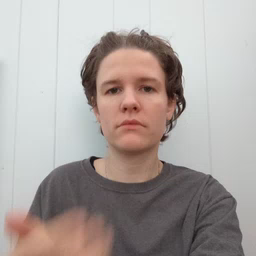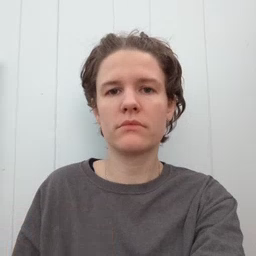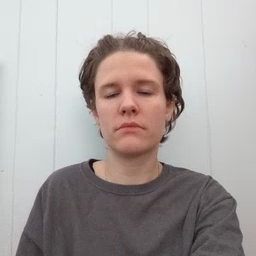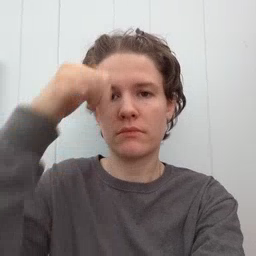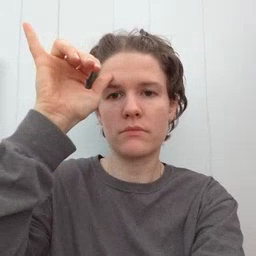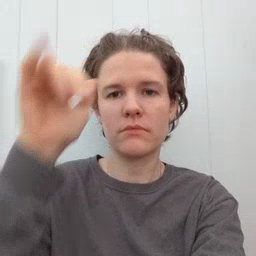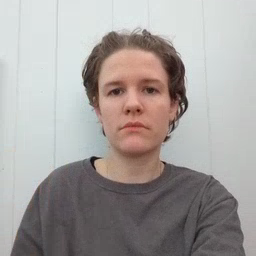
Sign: cow